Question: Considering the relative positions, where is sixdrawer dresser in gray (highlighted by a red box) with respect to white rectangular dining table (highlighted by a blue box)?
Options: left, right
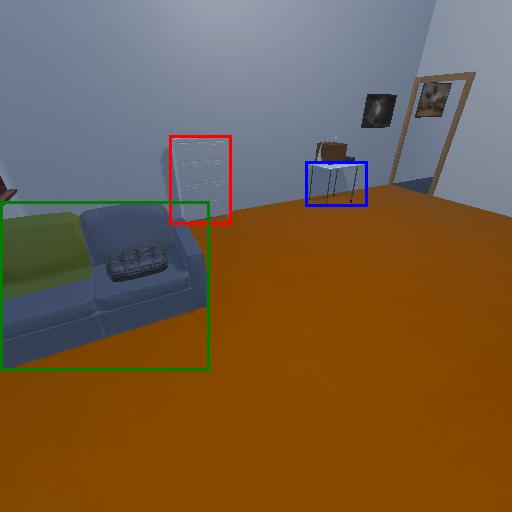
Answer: left